Question: I have a requirement here in excel where I have to populate "Facility" column with Country and City names in a single cell for the distributed data in C and D columns but only for the same id.
 I have attached the image for reference
Thanks for your time in advance
I tried CONCAT function and TEXTJOIN function but that didn't help
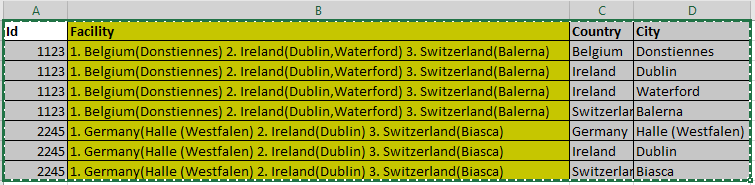
Answer: This can be accomplished using Power Query, available in Windows Excel 2010+ and Excel 365 (Windows or Mac)
To use Power Query
- - 'Data => Get&Transform => from Table/Range'- 'Home => Advanced Editor'- - - - 'Applied Steps'
'''
let
//Change next line to reflect actual data source
Source = Excel.CurrentWorkbook(){[Name="Table31"]}[Content],
//set data types for each column
#"Changed Type" = Table.TransformColumnTypes(Source,{{"Id", Int64.Type}, {"Country", type text}, {"City", type text}}),
//Group by ID
#"Grouped Rows" = Table.Group(#"Changed Type", {"Id"}, {
//for each subgroup, group by Country
{"Facility", (t)=> let
grp=Table.Group(t,{"Country"},{
//Then combine all the cities in one text string
"Cities", (tc)=> "(" & Text.Combine(tc[City],",") & ")"}),
//Add index column to "number" the different country/cities combinations
#"Add Index" = Table.AddIndexColumn(grp, "Index",1),
#"Index to Text" = Table.TransformColumns(#"Add Index",{"Index", each Number.ToText(_,"0\. ")}),
//combine the separate subtable columns into one string
#"Combine Columns" = Table.CombineColumns(
#"Index to Text",{"Index","Country","Cities"},Combiner.CombineTextByDelimiter(""),"Facility"),
//combine the separate rows into a single row
#"Combine to One Row" = Text.Combine(#"Combine Columns"[Facility]," ")
in
#"Combine to One Row", type text},
{"All", each _, type table [Id=nullable number, Country=nullable text, City=nullable text]}}),
//Expand the Country and City columns
#"Expanded All" = Table.ExpandTableColumn(#"Grouped Rows", "All", {"Country", "City"})
in
#"Expanded All"
'''
<URL>